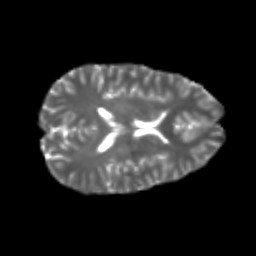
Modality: T2w
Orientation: axial
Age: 25
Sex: male
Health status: healthy
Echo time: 0.074 s